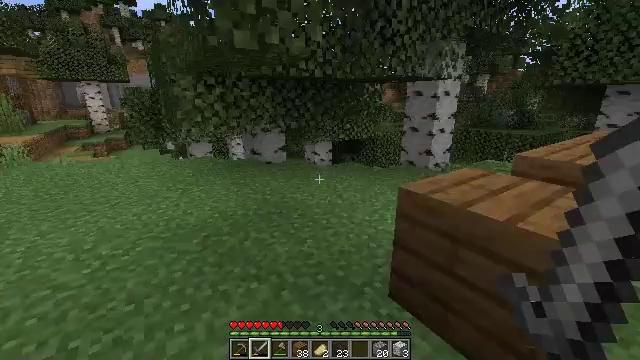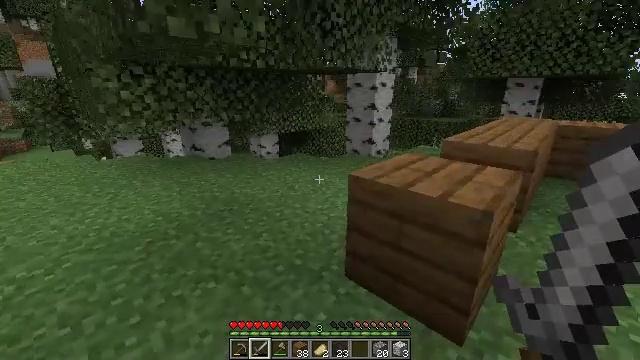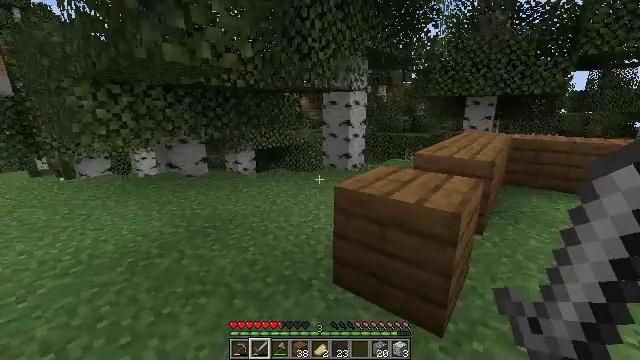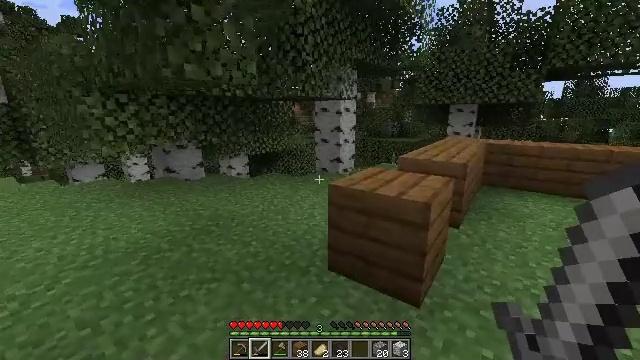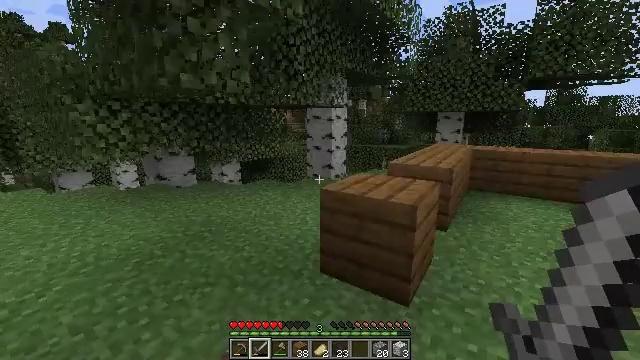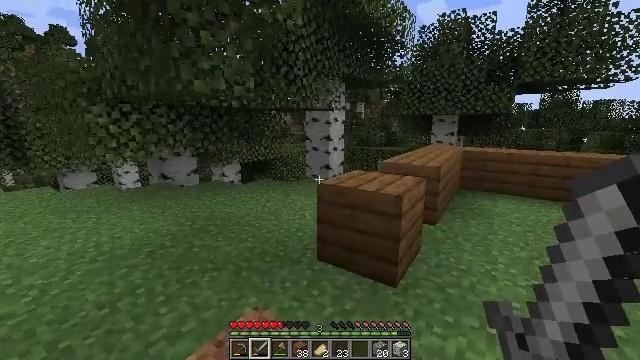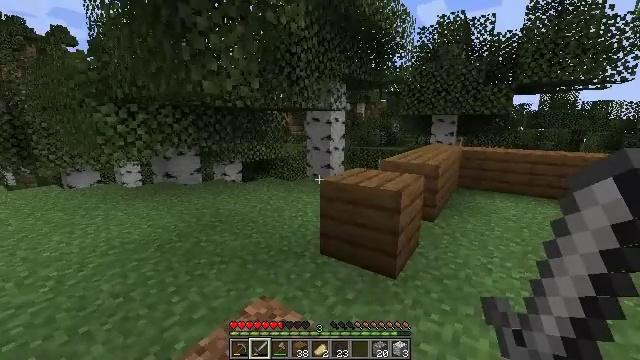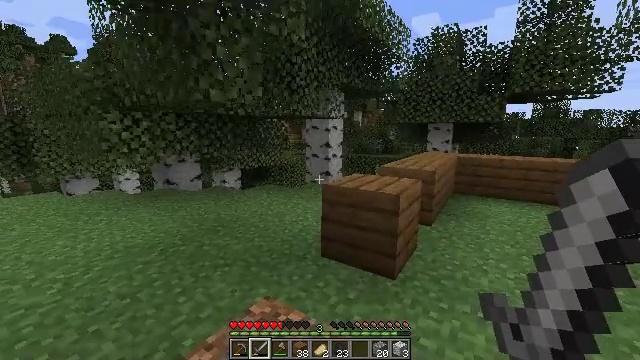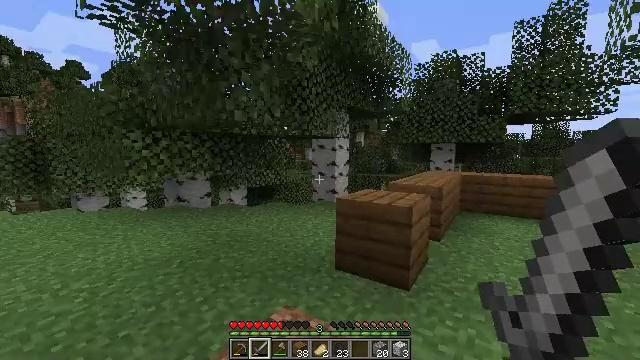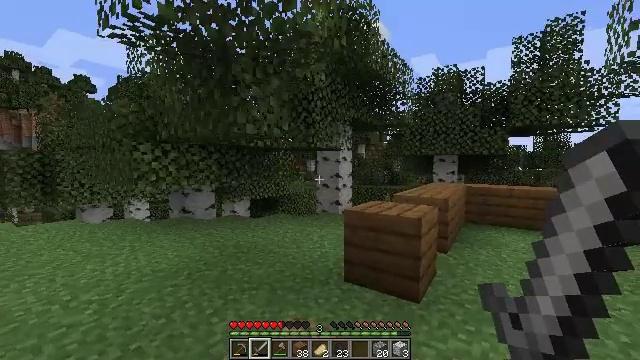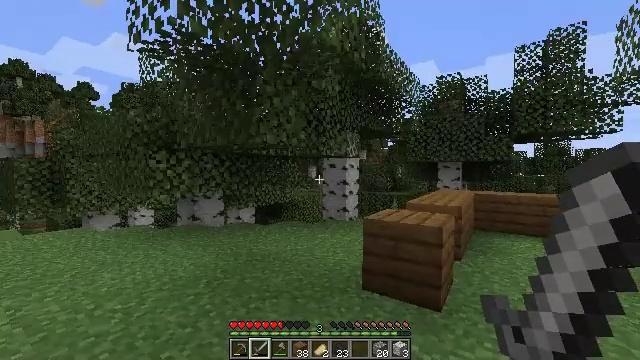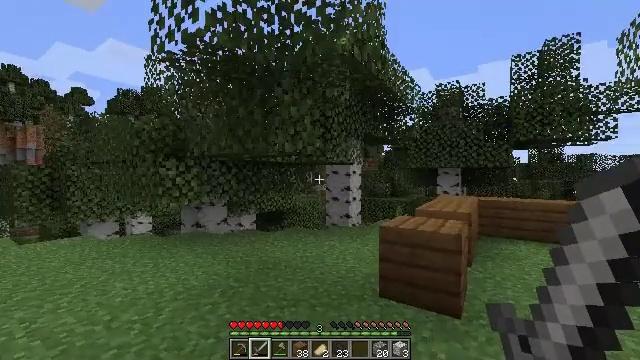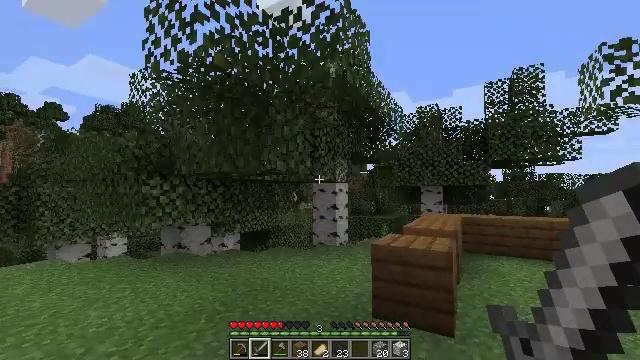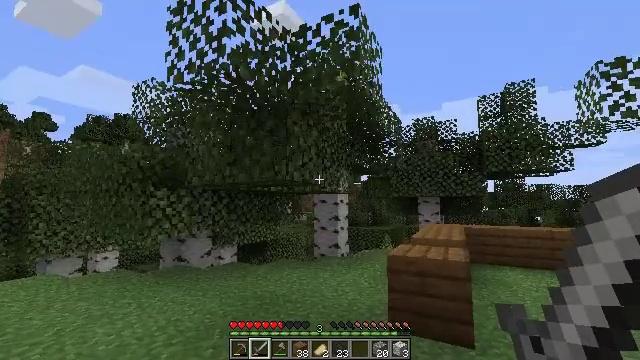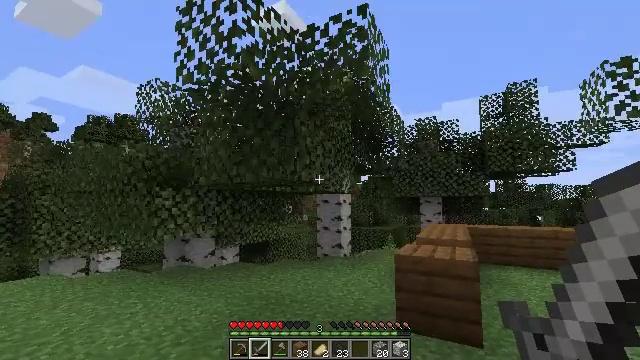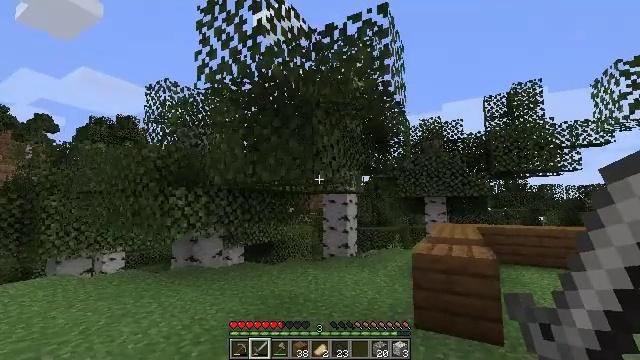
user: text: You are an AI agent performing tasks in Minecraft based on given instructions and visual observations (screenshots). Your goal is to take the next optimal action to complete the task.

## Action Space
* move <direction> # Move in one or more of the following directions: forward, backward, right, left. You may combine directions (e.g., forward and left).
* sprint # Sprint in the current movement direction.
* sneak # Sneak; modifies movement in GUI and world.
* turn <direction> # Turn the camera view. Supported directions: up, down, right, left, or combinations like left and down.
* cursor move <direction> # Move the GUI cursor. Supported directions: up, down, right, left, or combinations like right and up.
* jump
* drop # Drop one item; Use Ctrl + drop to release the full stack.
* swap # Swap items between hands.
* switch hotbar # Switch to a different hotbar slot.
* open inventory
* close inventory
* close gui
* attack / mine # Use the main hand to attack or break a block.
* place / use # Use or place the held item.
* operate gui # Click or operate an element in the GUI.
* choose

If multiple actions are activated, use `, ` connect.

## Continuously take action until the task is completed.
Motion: motion action
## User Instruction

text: Break the birch leaves block.
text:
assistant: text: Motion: move back and move left, turn right and down
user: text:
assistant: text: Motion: move back, turn right and up
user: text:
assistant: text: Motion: move back, turn right and up
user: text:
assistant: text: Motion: move back, turn right and up
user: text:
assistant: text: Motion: move back
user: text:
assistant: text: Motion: move back and move left
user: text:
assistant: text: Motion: move back and move left, turn up
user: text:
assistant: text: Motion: move left, turn up
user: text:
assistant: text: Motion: move left, turn up
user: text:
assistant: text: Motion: move left, turn up
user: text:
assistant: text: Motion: move left, turn right and up
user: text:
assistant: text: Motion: move left, turn right and up
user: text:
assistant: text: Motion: move left, turn right and up
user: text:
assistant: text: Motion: move left
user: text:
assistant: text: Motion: move left
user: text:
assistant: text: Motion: move left
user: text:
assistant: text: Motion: move left, turn right and up
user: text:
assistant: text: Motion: move left, attack / mine
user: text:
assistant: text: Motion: attack / mine
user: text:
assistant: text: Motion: attack / mine
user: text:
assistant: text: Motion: attack / mine
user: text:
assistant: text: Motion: attack / mine
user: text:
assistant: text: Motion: attack / mine
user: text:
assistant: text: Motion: attack / mine
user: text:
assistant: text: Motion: attack / mine
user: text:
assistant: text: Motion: attack / mine
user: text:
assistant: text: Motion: attack / mine
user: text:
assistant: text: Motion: move forward, attack / mine
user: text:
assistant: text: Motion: move forward and move right, turn right and up, attack / mine
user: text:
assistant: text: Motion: move forward and move right, attack / mine